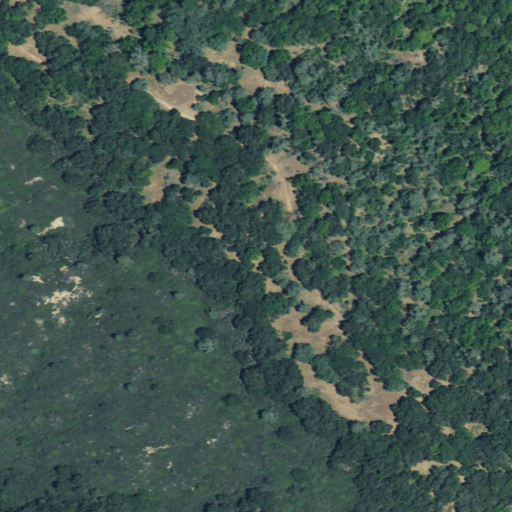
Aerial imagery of ridge(s) in California named Timber Ridge containing mixed forest and shrub